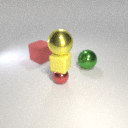
large yellow metal sphere above small yellow rubber cube